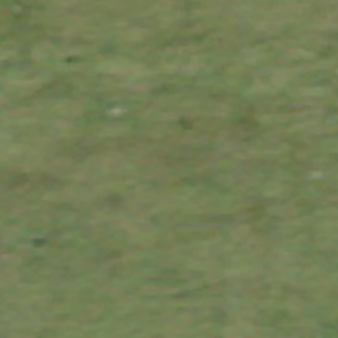
Label: other